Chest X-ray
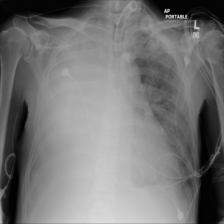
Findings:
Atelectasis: negative
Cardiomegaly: negative
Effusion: negative
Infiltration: positive
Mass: negative
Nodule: negative
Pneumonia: negative
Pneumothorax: negative
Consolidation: negative
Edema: negative
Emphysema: negative
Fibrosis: negative
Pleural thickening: negative
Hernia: negative